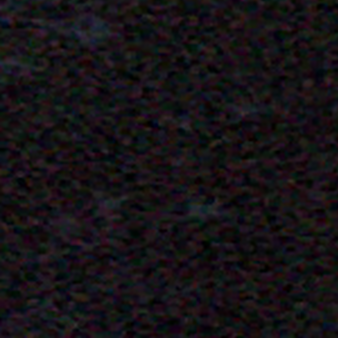
Label: other